Question: Can anyone help me understand what I'm doing wrong with my 'UITableView' please?
I've setup a message list which contains two custom cells - Depending on whether a variable is true or false. I'd like to apply my data to the relevant cell - but what I get is both custom cells on top of one another repeated 3 times as on below (cells in the foreground are not styled by the way - just for example!)

this is my code -
'''
- (UITableViewCell *)tableView:(UITableView *)tableView cellForRowAtIndexPath:(NSIndexPath *)indexPath
{
static NSString *CellIdentifier = @"Cell";
static NSString *CellIdentifierRead = @"CellRead";
CustomCell *cell = [tableView dequeueReusableCellWithIdentifier:CellIdentifier forIndexPath:indexPath];
customCellRead *cellRead = [tableView dequeueReusableCellWithIdentifier:CellIdentifierRead forIndexPath:indexPath];
notifications *n = [self.GPTNotifications objectAtIndex:indexPath.row];
if (n.read == false) {
cellRead.readText.text =n.notifMessage;
cellRead.reDate.text =n.notifDateD;
cellRead.resub.text = n.notifDateD;
}
if (n.read == true) {
cell.notifTitle.text = n.notifTitleD;
cell.notifDate.text = n.notifDateD;
cell.notifMsg.text = n.notifMessage;
}
// Configure the cell...
return cell;
return cellRead;
}
'''
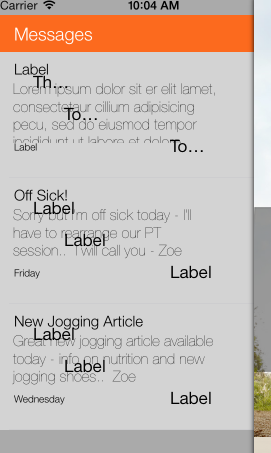
Answer: First we have to understand how works the UITableView. Using the delegate pattern it asks the controller which cell it has to display at a given index.
The first way coming in mind is to initialize at the init or viewDidLoad method an array of UITableViewCell instances and to provide the good cell at tableView:cellForRowAtIndexPath:
Basically
'''
- (void)viewDidLoad
self.cells = @[myCell1, myCell2];
- (UITableViewCell *)tableView:cellForRowAtIndexPath:index
return self.cells[index.row];
'''
But you have to keep in mind that list are designed to have potentially a very big number of cells. So Apple designed a way to do this. It is always better to manipulate entities than UI elements. So Apple provide you a way to "recycle" cells. At a given time you have less than 10 cells on the screen.
So when one cell goes out the screen the tableView keep it in memory for later. When one cell comes in the screen you can take one cell in this recycle queue using 'dequeueReusableCellWithIndentifier:@"MyCell"'. At the beginning no cell can be found in the queue so it will return nil. So you have to initialize a cell.
'''
static NSString *CellIdentifier = @"Cell";
UITableViewCell *cell = [tableView dequeueReusableCellWithIdentifier:CellIdentifier];
if (cell == nil) {
cell = [[UITableViewCell alloc] initWithStyle:UITableViewCellStyleDefault reuseIdentifier:CellIdentifier];
//Do initial visual configuration here
cell.textLabel.textColor = [UIColor redColor];
}
// Get entity
Notification entity = self.GPTNotifications[indexPath.row];
// Configure the according
cell.textLabel.text = entity.x;
return cell;
'''
So for your exact problem, the first thing we have to know is :
Do you have 2 distincts tableView or 2 kind of cell according to read property ?
For the second problem your method should be like :
'''
- (UITableViewCell *)tableView:(UITableView *)tableView cellForRowAtIndexPath:(NSIndexPath *)indexPath
{
notifications *n = [self.GPTNotifications objectAtIndex:indexPath.row];
CustomCell *cell;
if (n.read)
{
static NSString *CellIdentifierRead = @"CellNotifRead";
cell = [tableView dequeueReusableCellWithIdentifier:CellIdentifierRead];
if (cell == nil)
cell = [[CustomCell alloc] init];
cell.notifTitle.text = n.notifTitleD;
cell.notifDate.text = n.notifDateD;
cell.notifMsg.text = n.notifMessage;
}
else
{
static NSString *CellIdentifier = @"CellNotifUnread";
cell = [tableView dequeueReusableCellWithIdentifier:CellIdentifier];
if (cell == nil)
cell = [[CustomCell alloc] init];
cellRead.readText.text =n.notifMessage;
cellRead.reDate.text =n.notifDateD;
cellRead.resub.text = n.notifDateD;
}
return cell;
}
'''